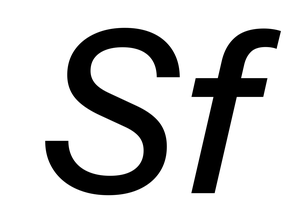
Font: InstrumentSans-Italic_Medium_Italic